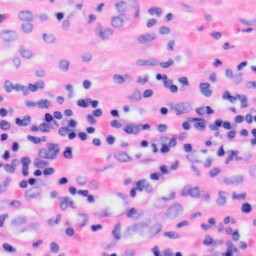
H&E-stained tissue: Liver